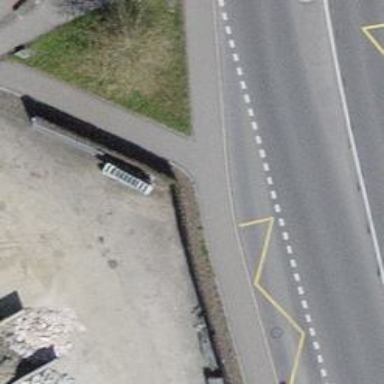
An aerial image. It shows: Sidewalk.